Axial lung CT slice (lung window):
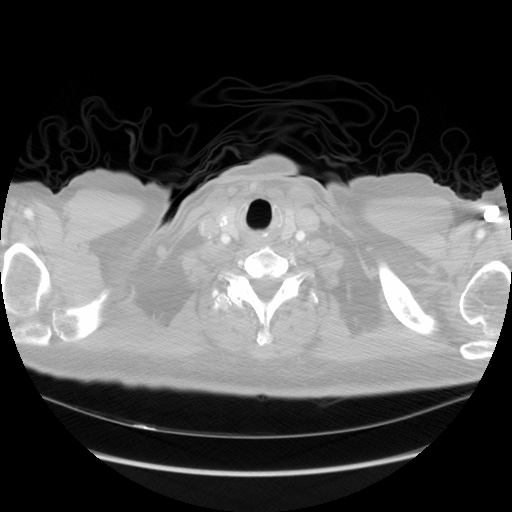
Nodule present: no